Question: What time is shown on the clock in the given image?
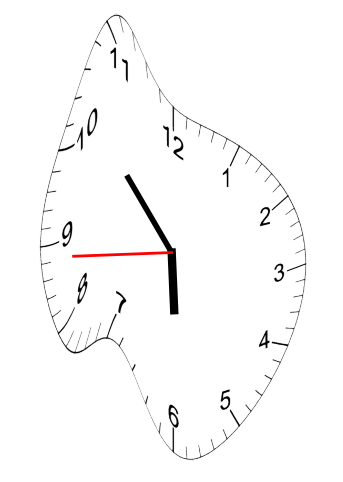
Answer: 05:52:44